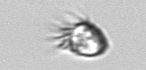
Label: Ciliophora